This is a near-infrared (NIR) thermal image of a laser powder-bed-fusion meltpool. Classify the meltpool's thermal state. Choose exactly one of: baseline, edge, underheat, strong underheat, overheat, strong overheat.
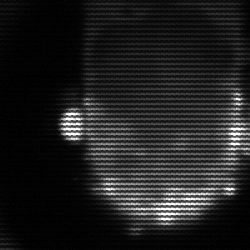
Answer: baseline